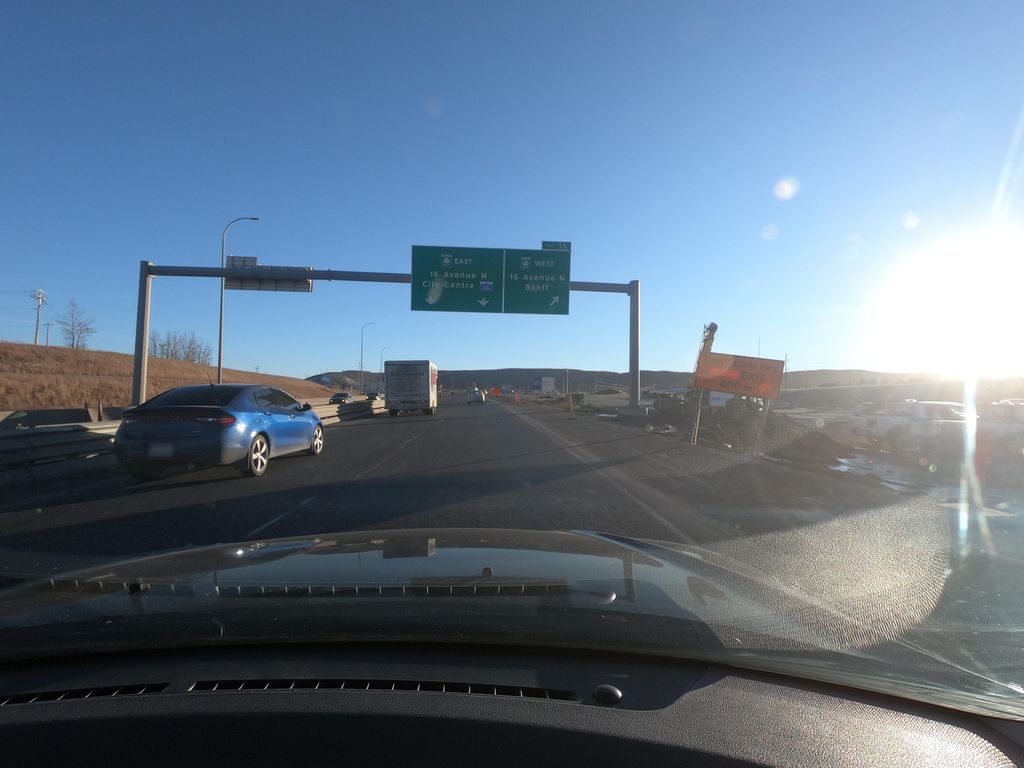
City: calgary